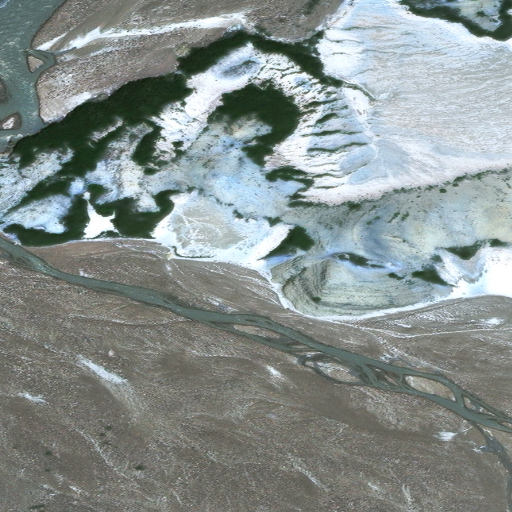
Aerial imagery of valley in Alaska named Katmai Canyon containing only unknown